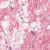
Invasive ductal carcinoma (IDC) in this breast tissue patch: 0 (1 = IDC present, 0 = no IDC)